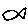
Label: fish